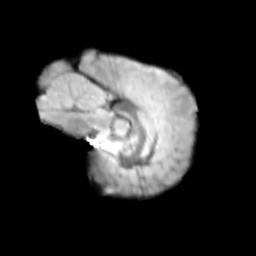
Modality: T2w
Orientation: sagittal
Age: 10
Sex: female
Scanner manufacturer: siemens
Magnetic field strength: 3 T
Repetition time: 3.8 s
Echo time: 0.07 s